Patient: sex F, age 39
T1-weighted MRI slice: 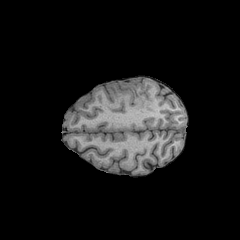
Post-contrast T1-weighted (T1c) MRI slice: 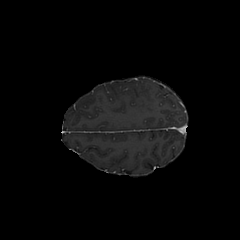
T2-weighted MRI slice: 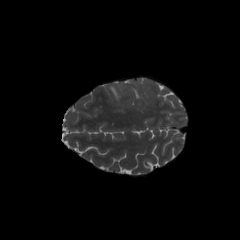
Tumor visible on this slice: yes
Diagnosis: Astrocytoma, IDH-mutant
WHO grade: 2